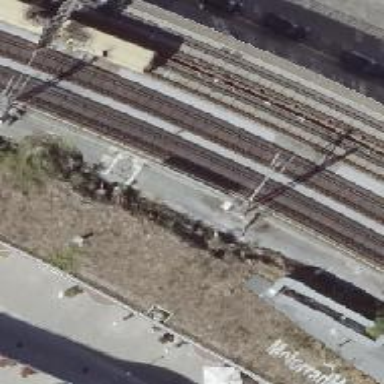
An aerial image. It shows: Viaduct railway bridge with electrified contact lines. The railway uses ballastless track technology.